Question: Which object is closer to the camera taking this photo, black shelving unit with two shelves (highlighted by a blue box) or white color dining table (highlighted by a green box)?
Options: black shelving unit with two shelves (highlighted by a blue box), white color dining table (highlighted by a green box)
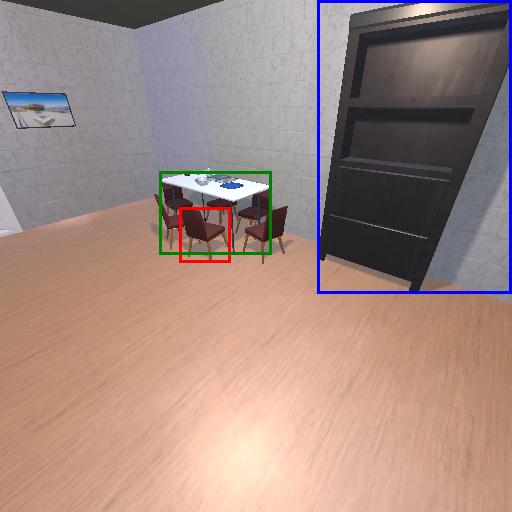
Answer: black shelving unit with two shelves (highlighted by a blue box)